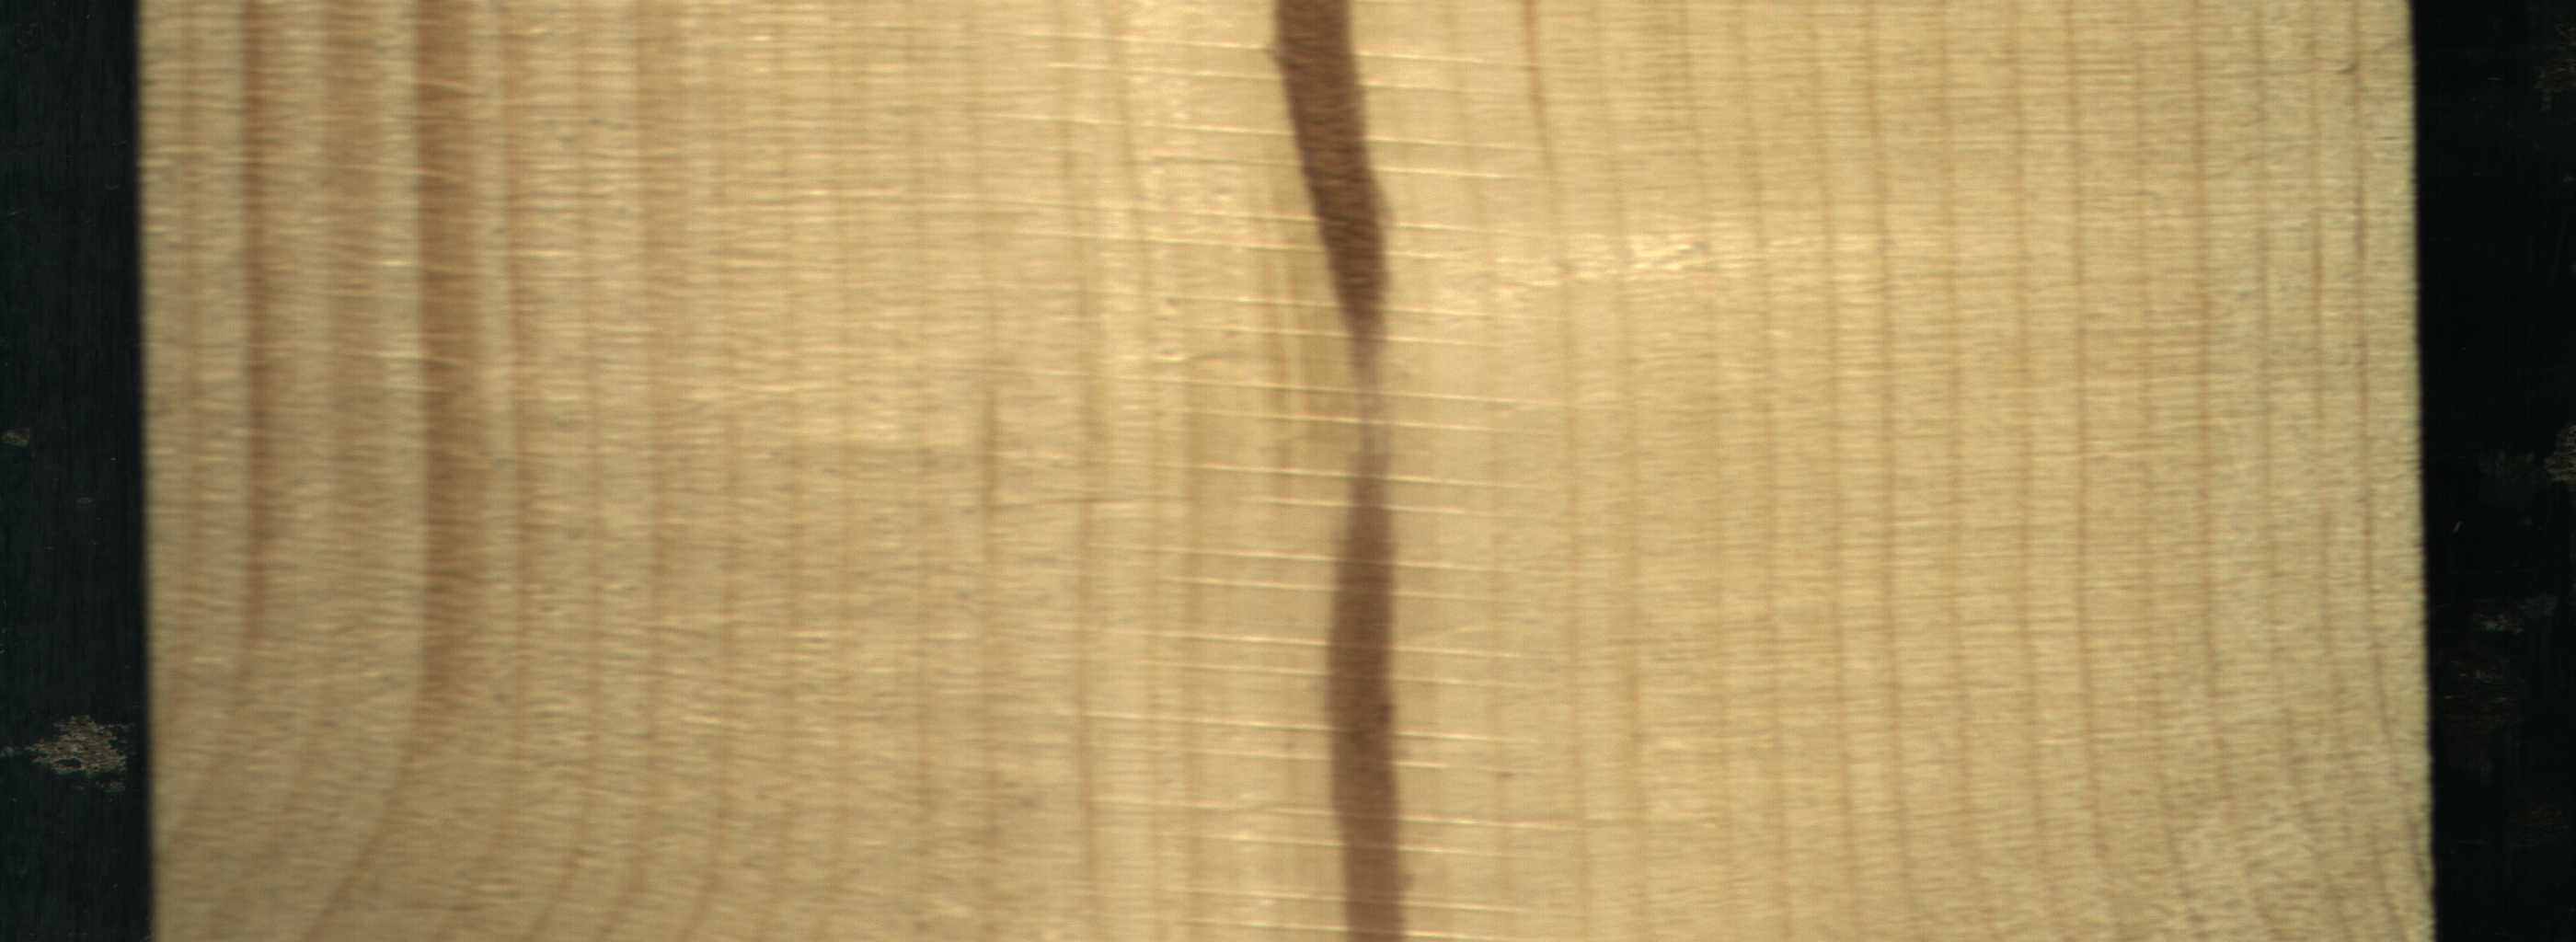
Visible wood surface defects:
Marrow